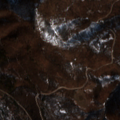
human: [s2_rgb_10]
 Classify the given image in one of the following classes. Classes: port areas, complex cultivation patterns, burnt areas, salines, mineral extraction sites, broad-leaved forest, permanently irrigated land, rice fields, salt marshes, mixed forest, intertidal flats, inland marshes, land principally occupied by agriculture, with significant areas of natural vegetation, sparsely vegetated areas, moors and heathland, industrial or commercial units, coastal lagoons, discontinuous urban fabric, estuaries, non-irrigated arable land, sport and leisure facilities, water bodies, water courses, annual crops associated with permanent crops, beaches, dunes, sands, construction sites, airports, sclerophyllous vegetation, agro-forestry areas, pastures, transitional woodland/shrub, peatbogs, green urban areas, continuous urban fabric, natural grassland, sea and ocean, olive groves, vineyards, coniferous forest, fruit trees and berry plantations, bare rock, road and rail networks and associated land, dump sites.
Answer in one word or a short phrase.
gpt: land principally occupied by agriculture, with significant areas of natural vegetation, broad-leaved forest, mixed forest, transitional woodland/shrub